Question: I want to make a plot in Matlab which is twice as tall as it is long. I tried following the advice of <URL> using 'Position' and 'PaperPositionMode', like so:
'''
figure
set(gcf,'PaperPositionMode','auto');
set(gcf, 'Position', [0 0 100 200]);
barh(1:20);
print('test', '-dpng');
'''
Annoyingly, this resizes the paper size but not the plot, as below.

Is there any way to make a graph with specified width and height? I'm running this on a headless server so clicking and dragging, or any other GUI-specific solutions, aren't an option. Obviously I don't actually want a 100x200 plot, I just wanted to make the figure small enough to fit nicely into the question.
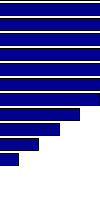
Answer: You might try setting the paper size and units. <URL>. Relevant content:
'''
set(0,'defaultfigurepaperunits','inches');
set(0,'defaultfigurepaperorientation','landscape');
set(0,'defaultfigurepapersize',[8.5 11]);
set(0,'defaultfigurepaperposition',[.25 .25 [8.5 11]-0.5]);
'''
where 'set(0, ...)' sets the root graphics system values. You could also use your figure instead. Hope this helps.